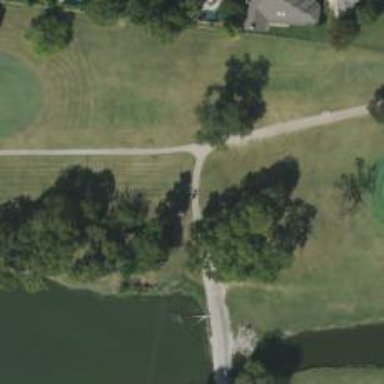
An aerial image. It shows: Path designated for golf carts.